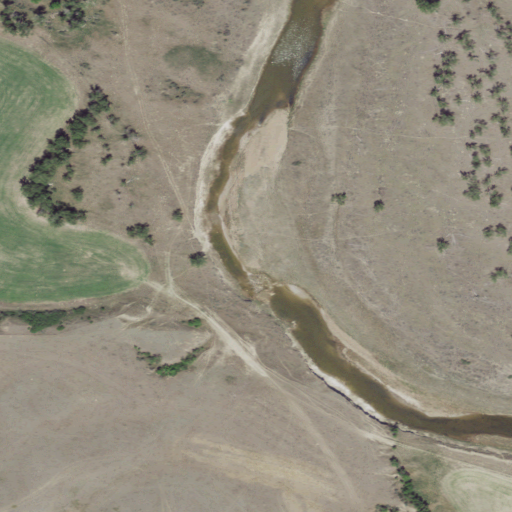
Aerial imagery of valley in Montana named Dowse Coulee containing grassland, shrub, open water, and cultivated crops